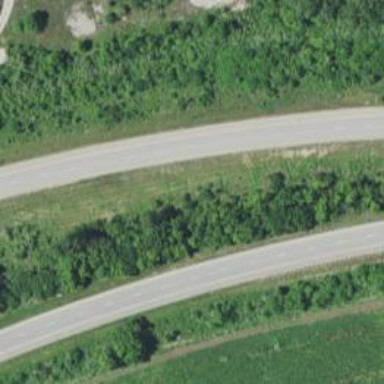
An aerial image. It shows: This image shows trunk highway that functions as expressway.